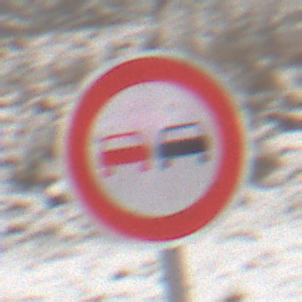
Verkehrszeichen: Ueberholverbot
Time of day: Midday
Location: Outdoor (Nature)
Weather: Overcast
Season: Winter
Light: Natural